Interaction volume radius: 10 \u00c5
Interaction volume height: 30 \u00c5
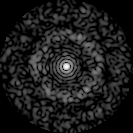
Disorder parameter: 0.8514